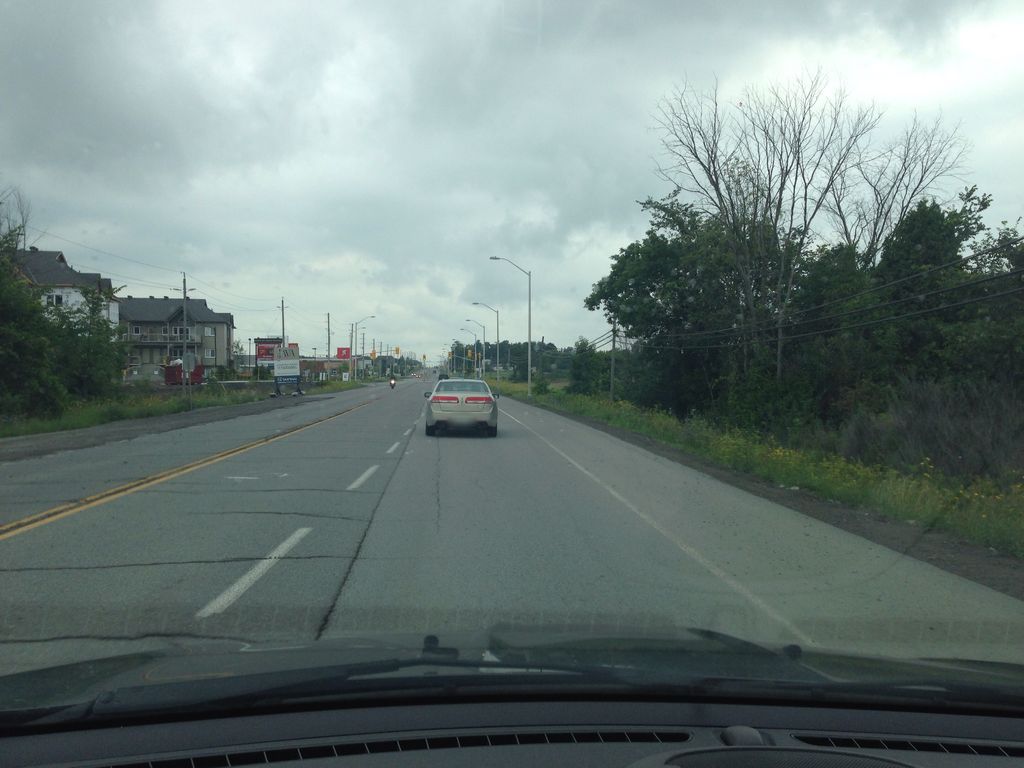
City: ottawa-gatineau